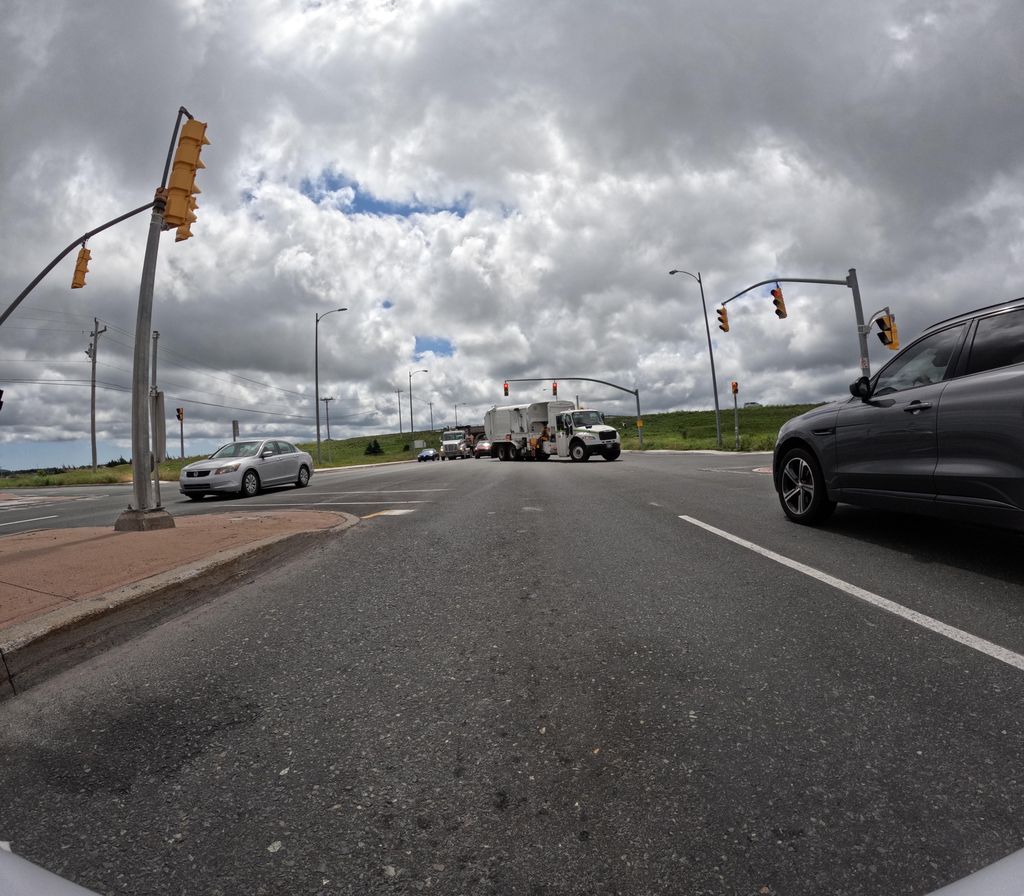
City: st_johns